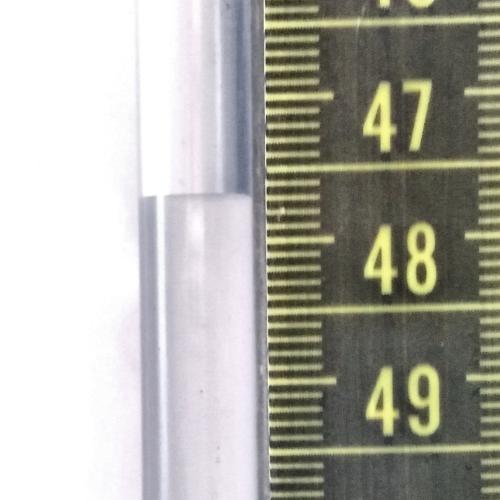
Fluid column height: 47.7 cm